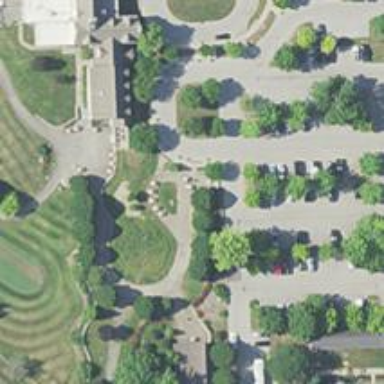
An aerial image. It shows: Service road designated as golf cart path.